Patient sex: M
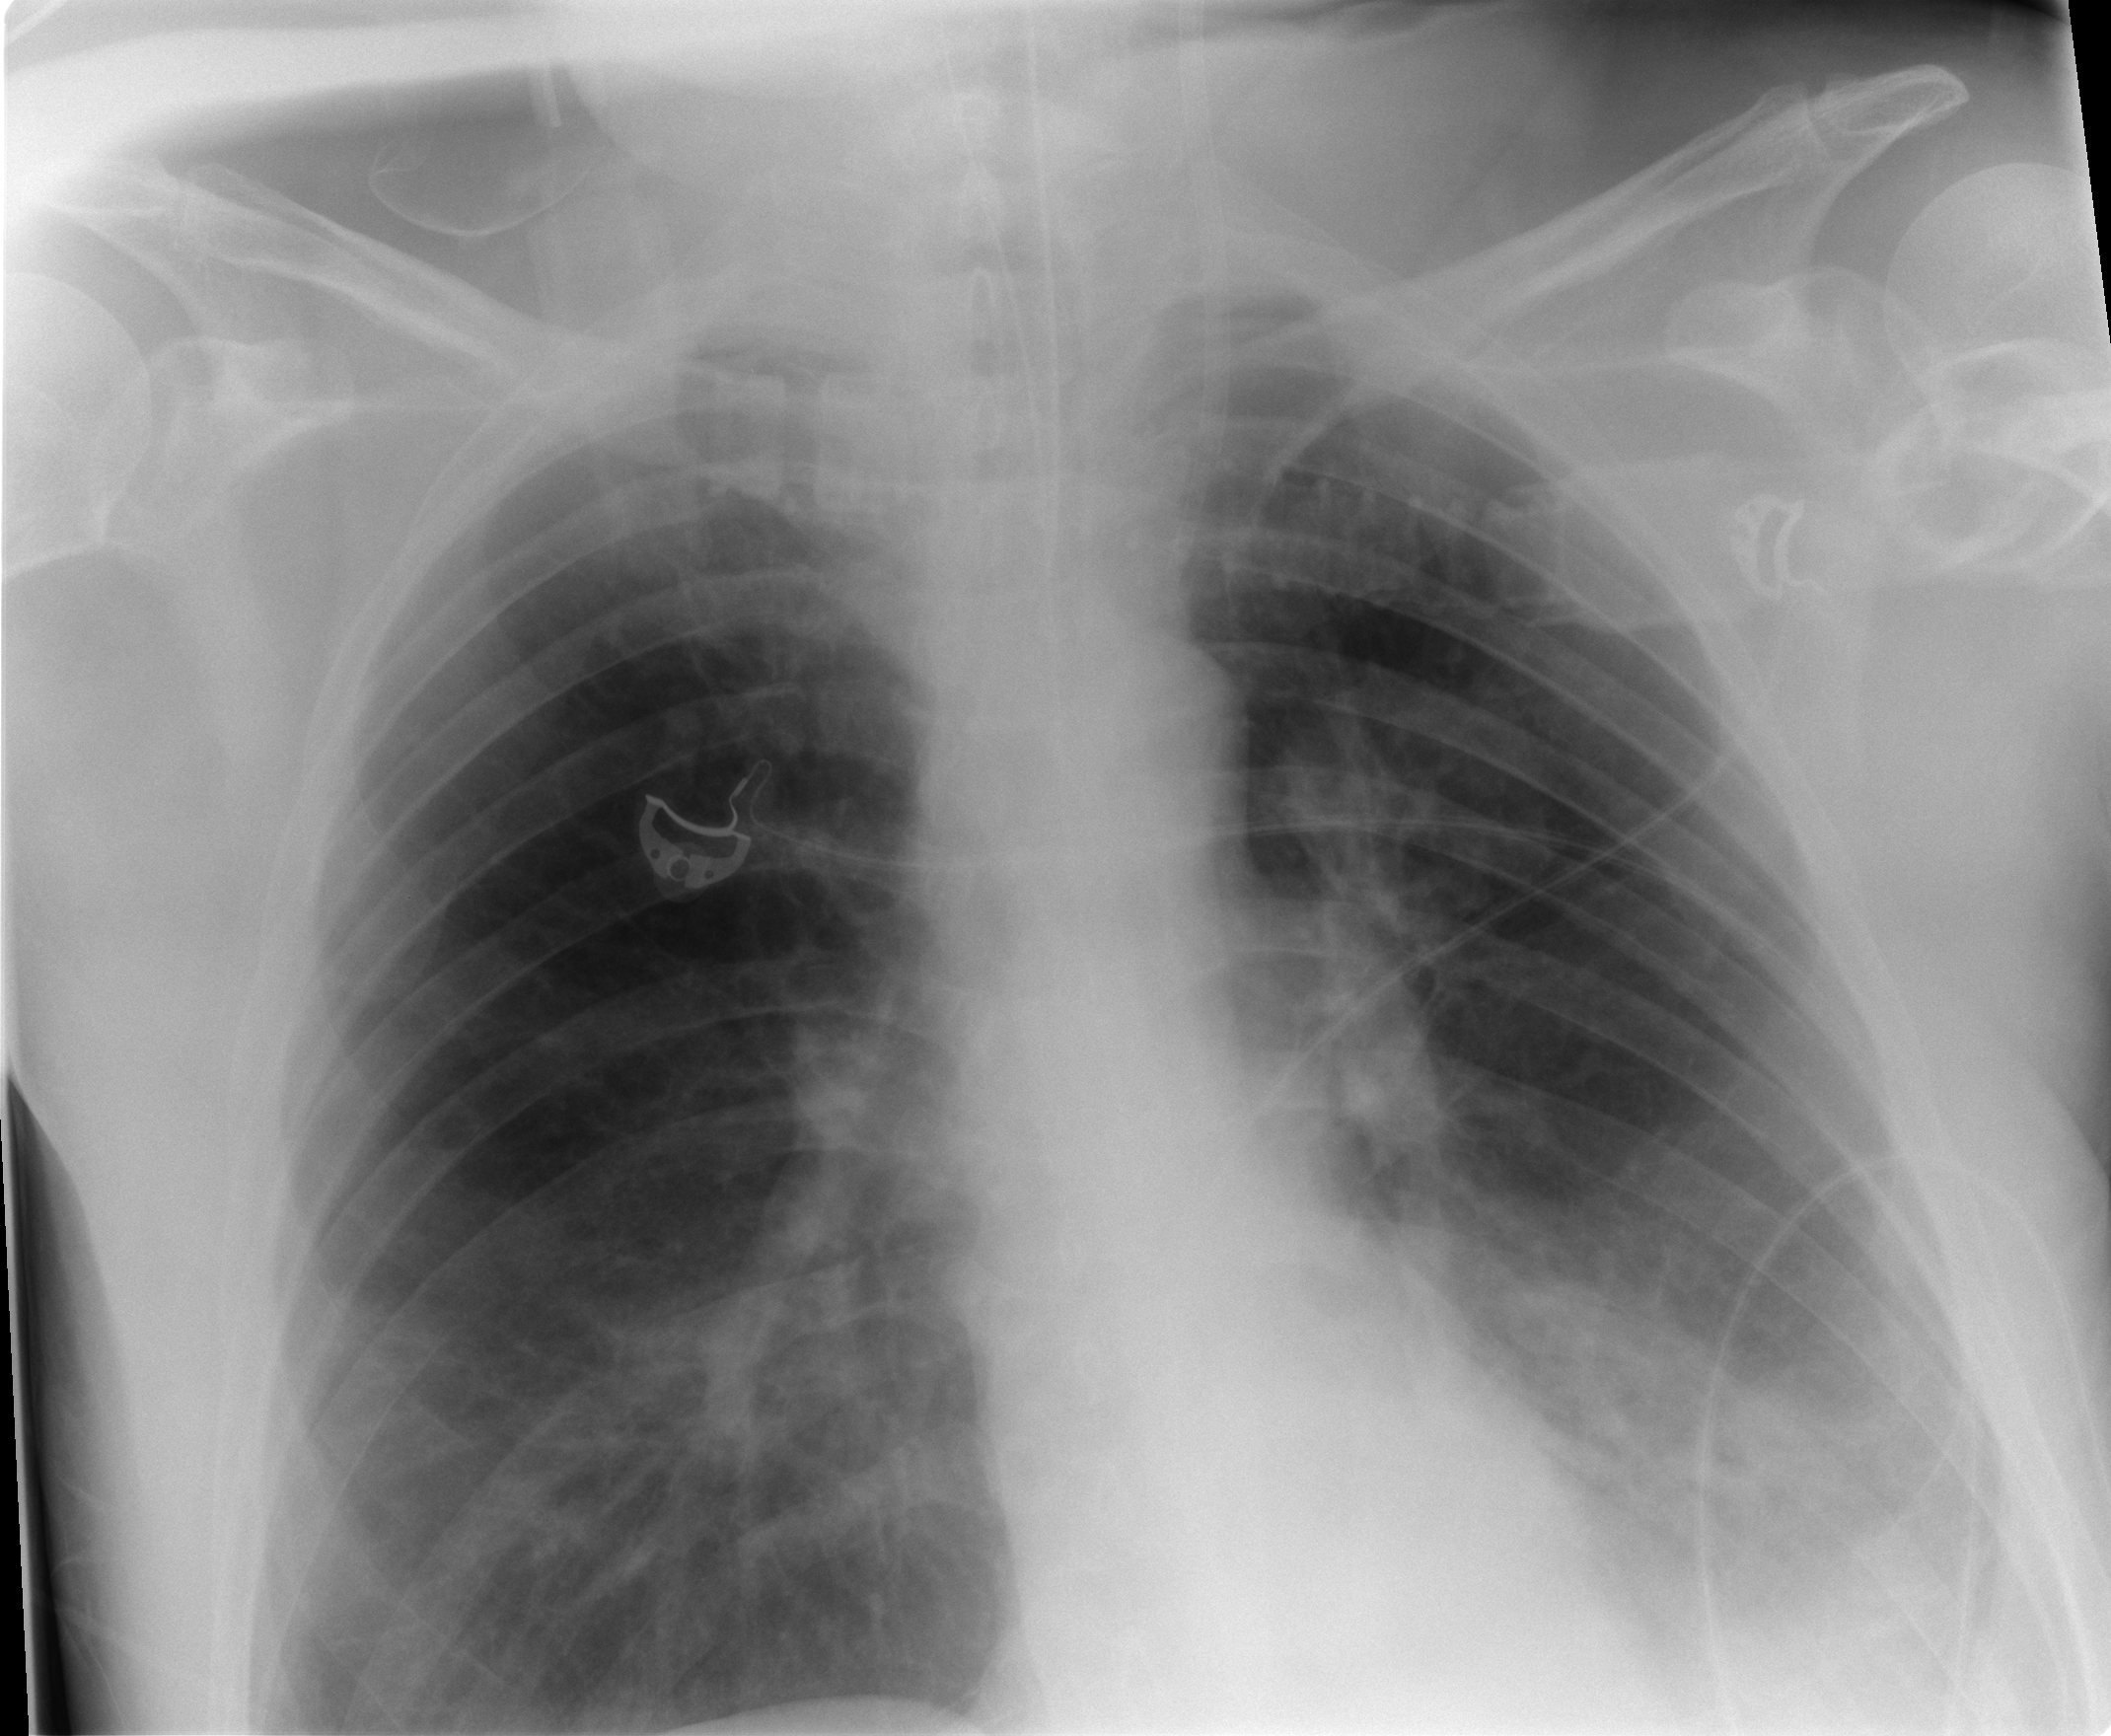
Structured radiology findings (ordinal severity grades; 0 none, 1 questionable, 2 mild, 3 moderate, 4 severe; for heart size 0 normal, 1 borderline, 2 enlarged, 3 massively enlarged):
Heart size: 0
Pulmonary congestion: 0
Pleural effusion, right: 0
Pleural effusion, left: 2
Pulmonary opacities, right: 0
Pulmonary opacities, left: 0
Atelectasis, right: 1
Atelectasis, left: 2